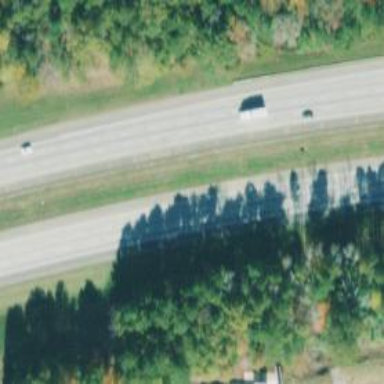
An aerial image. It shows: Asphalt motorway.